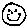
Label: smiley face